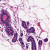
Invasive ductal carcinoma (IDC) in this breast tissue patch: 0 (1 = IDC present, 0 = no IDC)